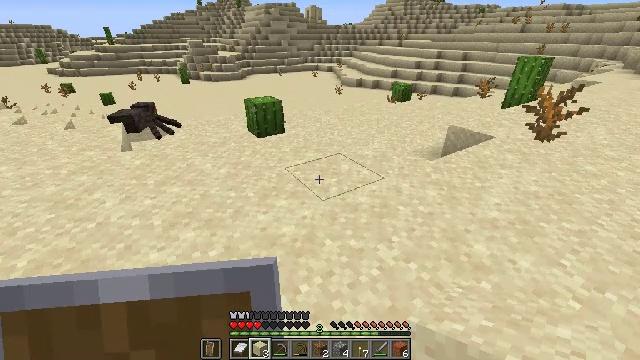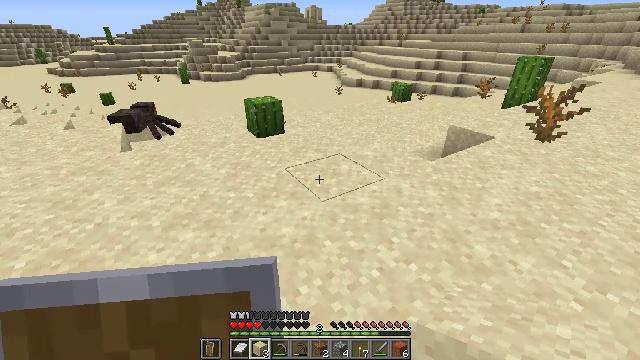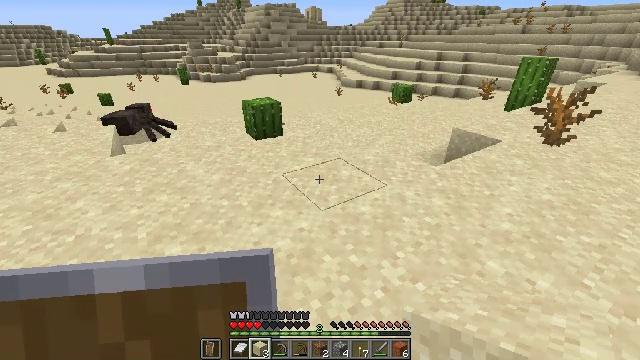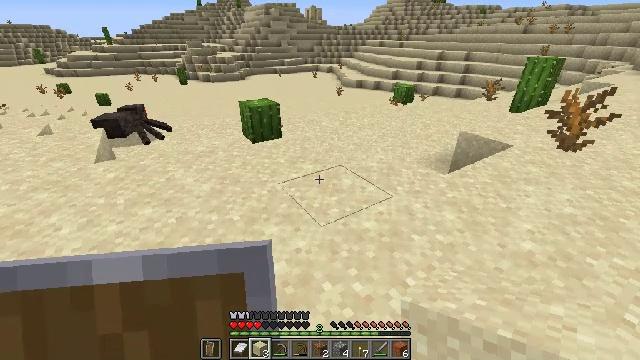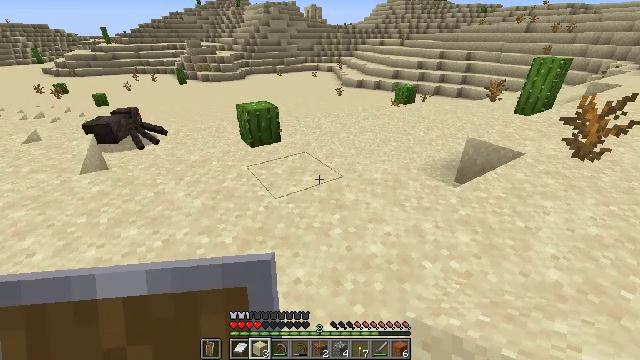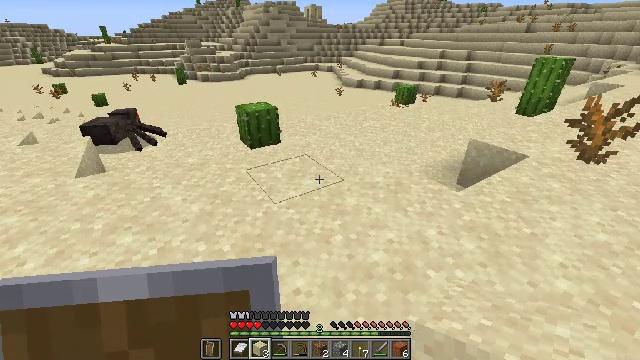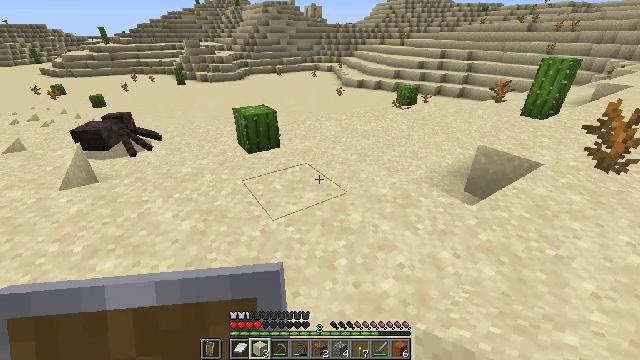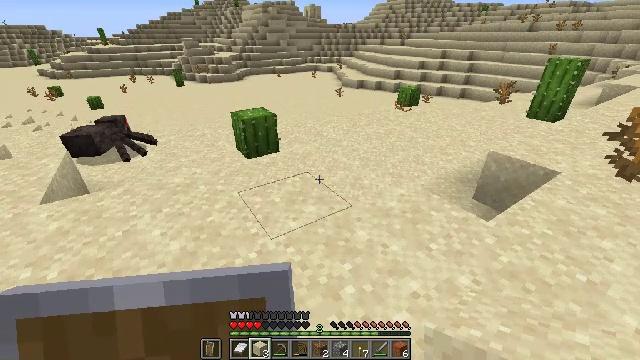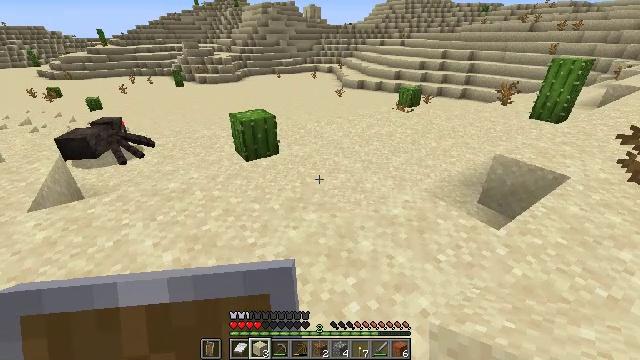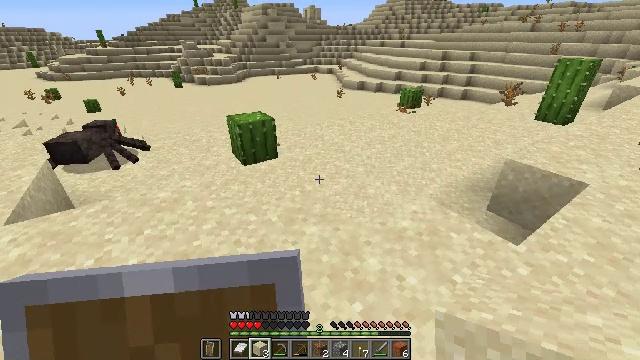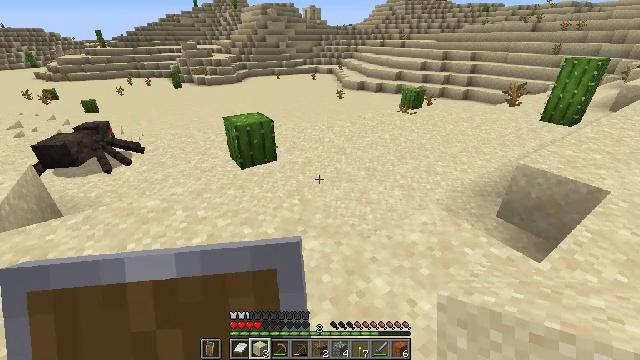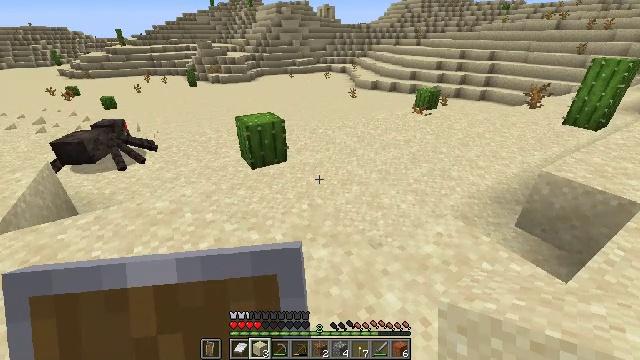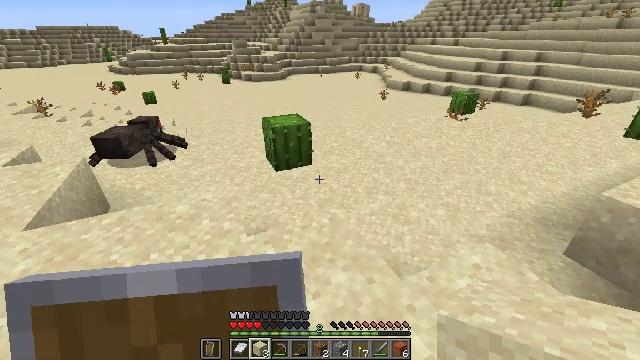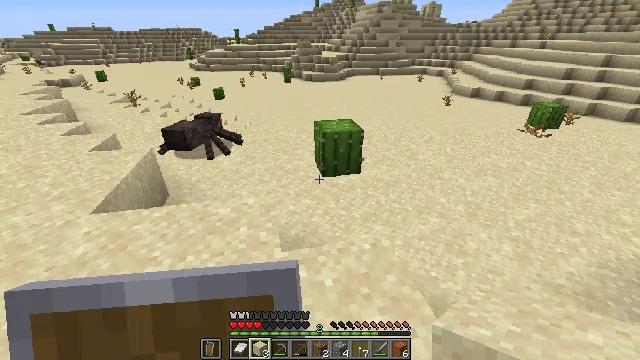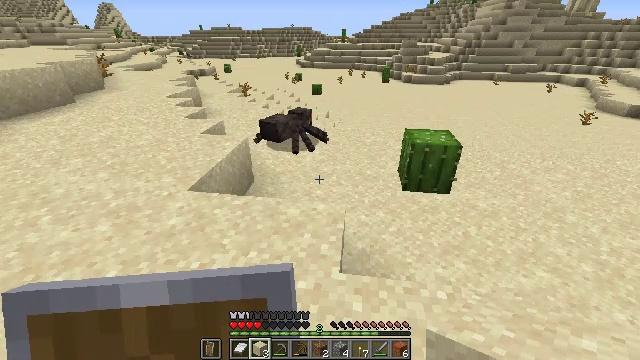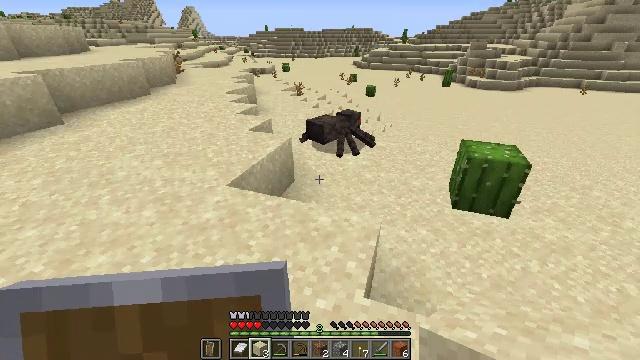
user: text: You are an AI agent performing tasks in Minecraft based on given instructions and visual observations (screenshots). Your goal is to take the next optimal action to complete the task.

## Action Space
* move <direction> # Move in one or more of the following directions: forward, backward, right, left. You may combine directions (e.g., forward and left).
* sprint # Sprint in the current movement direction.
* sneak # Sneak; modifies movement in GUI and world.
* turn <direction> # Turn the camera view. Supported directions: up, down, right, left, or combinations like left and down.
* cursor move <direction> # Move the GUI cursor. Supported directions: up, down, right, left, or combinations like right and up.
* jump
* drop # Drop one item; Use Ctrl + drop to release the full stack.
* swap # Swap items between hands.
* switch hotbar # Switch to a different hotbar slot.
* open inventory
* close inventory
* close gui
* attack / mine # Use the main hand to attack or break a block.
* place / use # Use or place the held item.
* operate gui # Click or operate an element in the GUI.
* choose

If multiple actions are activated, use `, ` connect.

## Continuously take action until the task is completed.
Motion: motion action
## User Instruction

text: Collect sand to make glass.
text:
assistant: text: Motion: move forward
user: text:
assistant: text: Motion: move forward
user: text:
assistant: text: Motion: move forward
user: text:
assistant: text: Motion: move forward
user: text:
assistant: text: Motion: move forward
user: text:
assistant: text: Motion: move forward
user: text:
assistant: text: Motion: move forward
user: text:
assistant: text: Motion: move forward
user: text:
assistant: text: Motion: move forward
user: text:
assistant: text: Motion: move forward
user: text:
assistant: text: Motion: move forward, turn left
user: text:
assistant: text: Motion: move forward, turn left
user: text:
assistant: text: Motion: move forward, turn left
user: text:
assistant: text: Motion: move forward, turn left
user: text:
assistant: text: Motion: move forward and move right, turn left
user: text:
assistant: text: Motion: move forward and move right, turn left
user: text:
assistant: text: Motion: move forward and move right
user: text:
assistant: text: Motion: move forward and move right
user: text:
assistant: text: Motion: move forward and move right
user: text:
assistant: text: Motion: move forward and move right
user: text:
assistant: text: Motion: move forward and move right
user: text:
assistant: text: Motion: move forward and move right
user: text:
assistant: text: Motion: move forward and move right
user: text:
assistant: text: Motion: move forward and move right
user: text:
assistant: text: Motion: move forward and move right
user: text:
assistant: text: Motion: move forward and move right
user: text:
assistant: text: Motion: move forward and move right
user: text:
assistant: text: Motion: move forward and move right
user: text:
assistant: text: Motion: move forward and move right
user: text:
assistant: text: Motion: move forward and move right